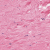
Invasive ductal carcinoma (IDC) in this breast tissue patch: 0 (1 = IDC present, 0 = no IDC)